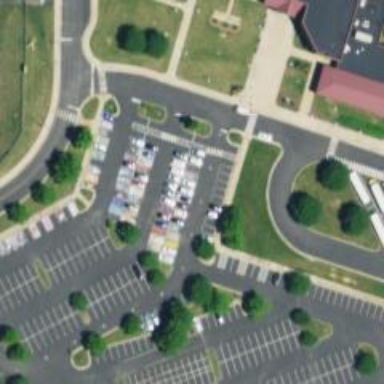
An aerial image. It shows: Parking space.